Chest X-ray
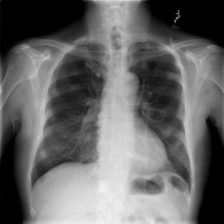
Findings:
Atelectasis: negative
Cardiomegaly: negative
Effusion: negative
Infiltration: negative
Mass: negative
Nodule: negative
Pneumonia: negative
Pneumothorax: negative
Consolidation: negative
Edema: negative
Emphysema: negative
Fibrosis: negative
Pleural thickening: negative
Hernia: negative